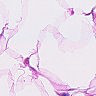
Metastatic tissue present: no